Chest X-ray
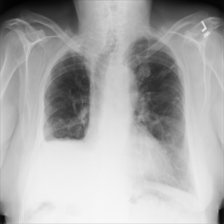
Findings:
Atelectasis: negative
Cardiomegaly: negative
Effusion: negative
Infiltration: positive
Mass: negative
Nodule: negative
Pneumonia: negative
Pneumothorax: negative
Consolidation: negative
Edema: negative
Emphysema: negative
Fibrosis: negative
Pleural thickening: negative
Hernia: negative